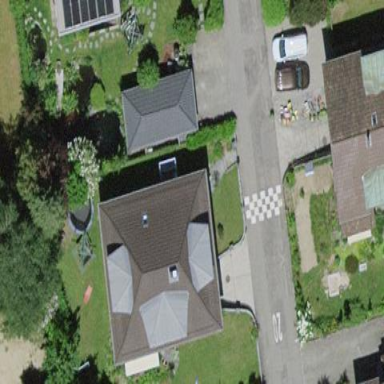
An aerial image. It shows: House with hipped roof.